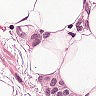
Metastatic tissue present: yes